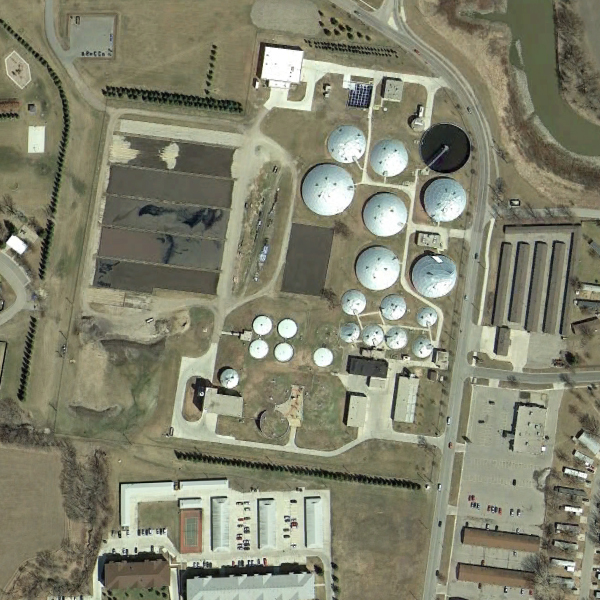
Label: StorageTanks